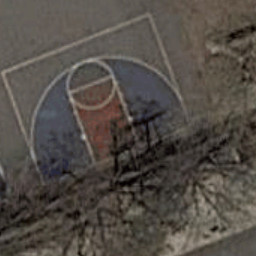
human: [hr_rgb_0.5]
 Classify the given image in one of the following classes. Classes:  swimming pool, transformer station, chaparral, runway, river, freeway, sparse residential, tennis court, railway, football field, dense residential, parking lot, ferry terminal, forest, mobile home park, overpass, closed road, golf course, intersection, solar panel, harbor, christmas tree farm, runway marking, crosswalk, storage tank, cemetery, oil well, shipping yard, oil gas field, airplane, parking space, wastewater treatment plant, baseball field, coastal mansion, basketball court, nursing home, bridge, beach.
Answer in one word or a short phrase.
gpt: basketball court